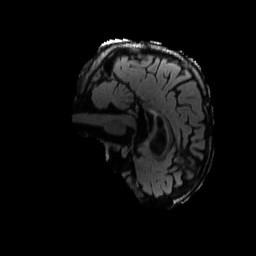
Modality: FLAIR
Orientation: sagittal
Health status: ill
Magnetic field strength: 3 T